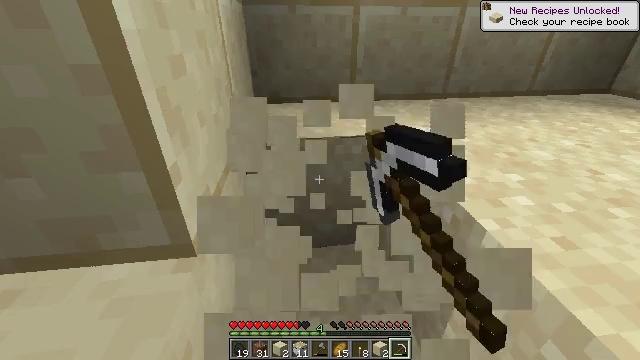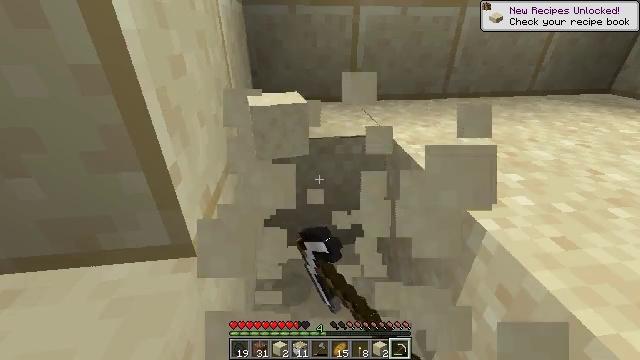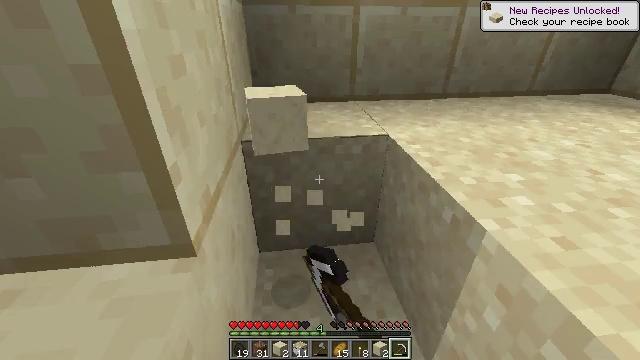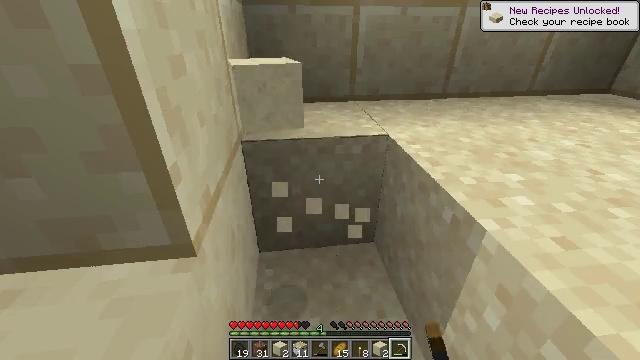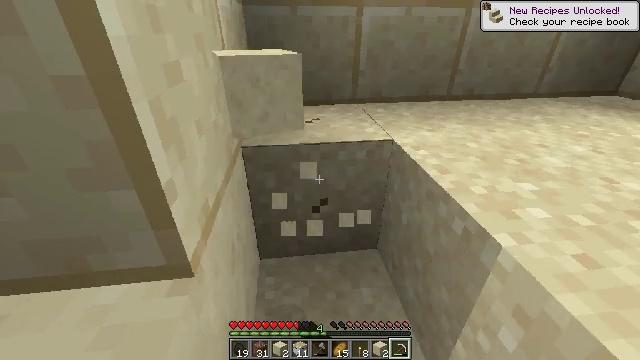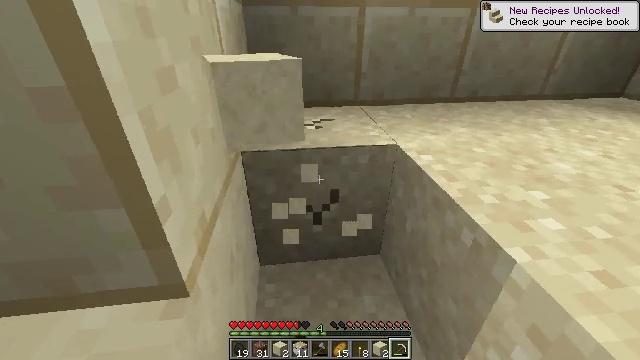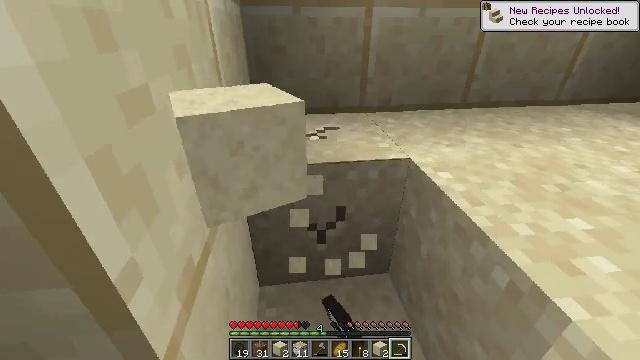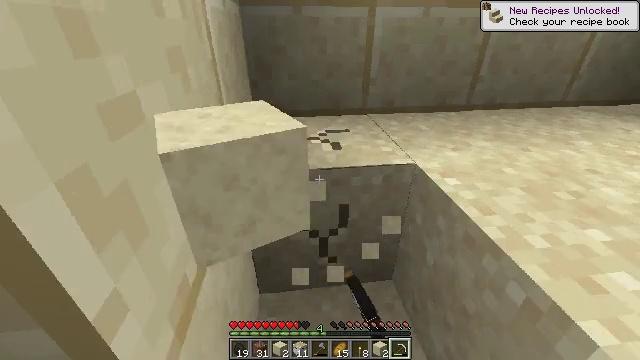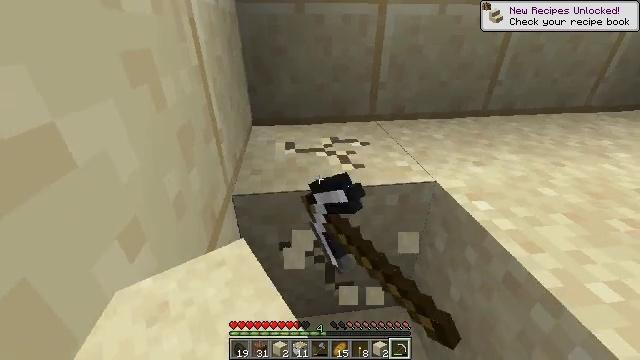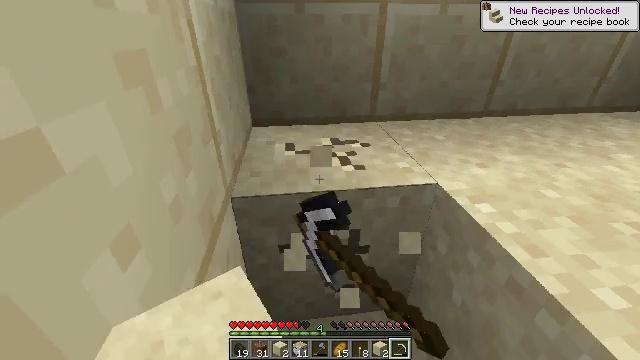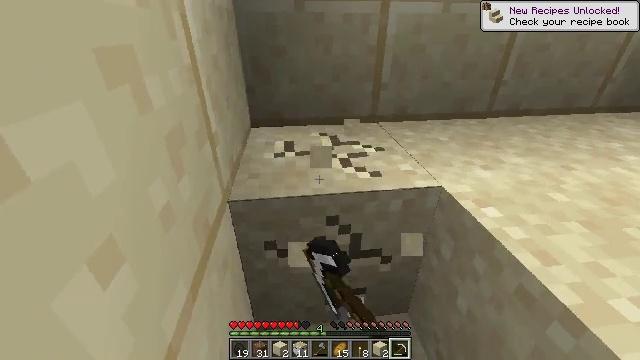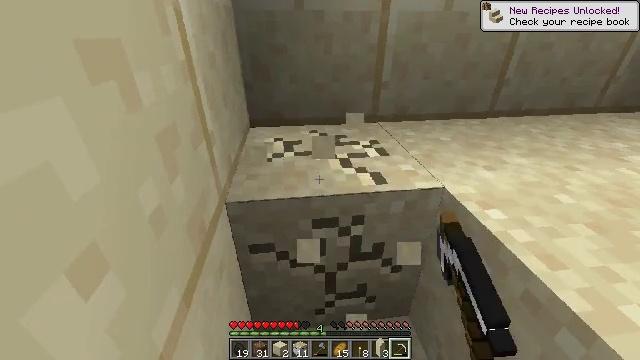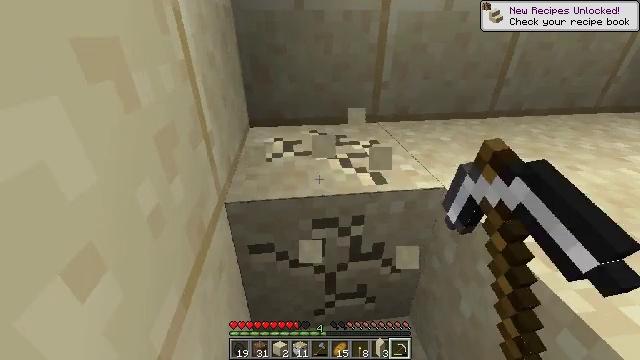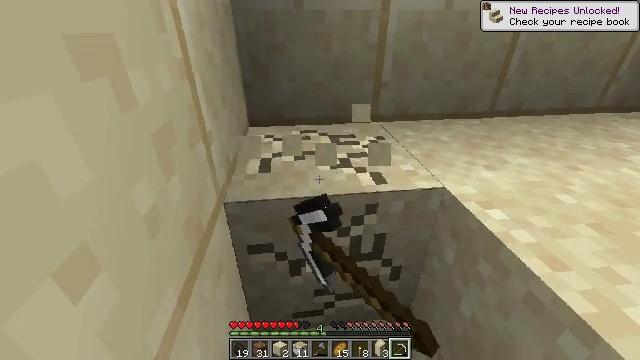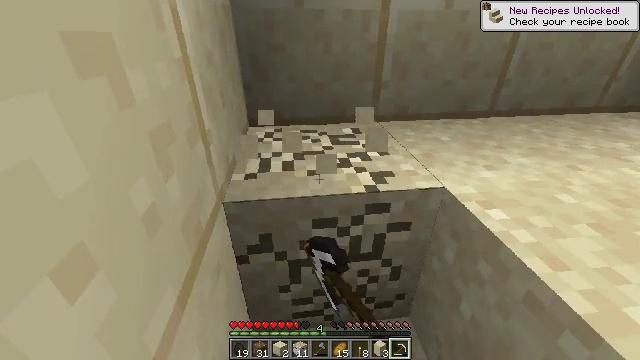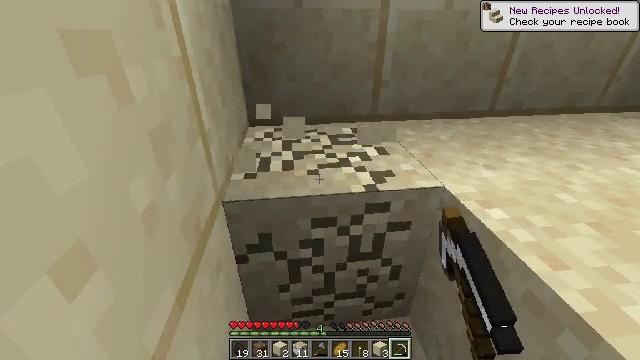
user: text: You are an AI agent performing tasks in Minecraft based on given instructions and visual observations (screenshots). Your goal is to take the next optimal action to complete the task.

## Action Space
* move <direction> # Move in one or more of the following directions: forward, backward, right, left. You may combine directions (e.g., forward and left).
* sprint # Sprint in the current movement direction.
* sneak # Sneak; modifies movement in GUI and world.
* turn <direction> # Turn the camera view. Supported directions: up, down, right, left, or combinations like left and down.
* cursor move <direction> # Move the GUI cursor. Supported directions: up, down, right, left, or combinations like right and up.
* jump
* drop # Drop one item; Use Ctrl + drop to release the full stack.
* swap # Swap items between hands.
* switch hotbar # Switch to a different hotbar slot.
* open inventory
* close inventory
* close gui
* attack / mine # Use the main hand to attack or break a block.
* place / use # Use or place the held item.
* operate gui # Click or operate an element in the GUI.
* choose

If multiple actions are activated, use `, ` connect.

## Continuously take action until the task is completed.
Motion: motion action
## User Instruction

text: Dig up some sand.
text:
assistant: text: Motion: attack / mine
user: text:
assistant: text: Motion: attack / mine
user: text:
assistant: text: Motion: attack / mine
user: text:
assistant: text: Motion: move forward and move left, attack / mine
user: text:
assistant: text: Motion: move forward and move left, attack / mine
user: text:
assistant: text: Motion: move forward and move left, attack / mine
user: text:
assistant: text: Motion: move forward and move left, attack / mine
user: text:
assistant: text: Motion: attack / mine
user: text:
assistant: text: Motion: attack / mine
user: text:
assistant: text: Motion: attack / mine
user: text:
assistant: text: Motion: attack / mine
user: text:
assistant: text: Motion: attack / mine
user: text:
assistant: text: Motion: attack / mine
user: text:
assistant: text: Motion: attack / mine
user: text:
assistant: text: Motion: attack / mine
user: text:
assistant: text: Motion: attack / mine
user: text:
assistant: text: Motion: attack / mine
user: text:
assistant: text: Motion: attack / mine
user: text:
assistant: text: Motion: attack / mine
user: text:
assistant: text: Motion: attack / mine
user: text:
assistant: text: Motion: attack / mine
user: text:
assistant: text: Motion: turn right, attack / mine
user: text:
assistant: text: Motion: turn right, attack / mine
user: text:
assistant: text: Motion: move left, turn right, attack / mine
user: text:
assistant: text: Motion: move left, turn right, attack / mine
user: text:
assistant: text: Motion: move forward and move left, turn right, attack / mine
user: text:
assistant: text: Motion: move forward and move left, turn right and down, attack / mine
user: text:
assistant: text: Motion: move forward and move left, turn right, attack / mine
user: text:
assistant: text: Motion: turn right, attack / mine
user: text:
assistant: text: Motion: turn right, attack / mine